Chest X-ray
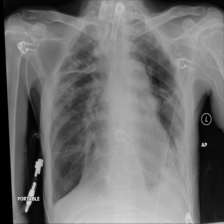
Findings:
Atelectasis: negative
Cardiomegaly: negative
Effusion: negative
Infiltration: negative
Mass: negative
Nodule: negative
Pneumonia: negative
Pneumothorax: negative
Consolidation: negative
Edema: negative
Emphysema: negative
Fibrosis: negative
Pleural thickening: negative
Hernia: negative